Question: I'm using this ItemDecoration class for GridLayout -> <URL>
But the problem is, my first row in GridLayout is an image and I set the span to 2.
You can view my screen as per screenshot below :

How to skip the first row so that ItemDecoration didn't draw on the Image?
Below is the code that I'm using to add the ItemDecoration :-
'''
mRecyclerView.setHasFixedSize(true);
mLayoutManager = new GridLayoutManager(getActivity(), 2);
mLayoutManager.setSpanSizeLookup(new GridLayoutManager.SpanSizeLookup() {
@Override
public int getSpanSize(int position) {
return position == 0 ? 2 : 1;
}
});
mRecyclerView.setLayoutManager(mLayoutManager);
mAdapter.setHighlightsCallbacks(this);
mRecyclerView.setAdapter(mAdapter);
mRecyclerView.setItemAnimator(new DefaultItemAnimator());
mRecyclerView.addItemDecoration(new GridDividerDecoration(getActivity()));
'''
I also modified the drawHorizontal method in GridDividerDecoration class to only draw if imageview is null but still not working :-
'''
public void drawHorizontal(Canvas c, RecyclerView parent) {
final int top = parent.getPaddingTop();
final int bottom = parent.getHeight() - parent.getPaddingBottom();
final int childCount = parent.getChildCount();
for (int i = 0; i < childCount; i++) {
final View child = parent.getChildAt(i);
if (child.findViewById(R.id.home_imgHeader) == null) {
final RecyclerView.LayoutParams params =
(RecyclerView.LayoutParams) child.getLayoutParams();
final int left = child.getRight() + params.rightMargin + mInsets;
final int right = left + mDivider.getIntrinsicWidth();
mDivider.setBounds(left, top, right, bottom);
mDivider.draw(c);
}
}
}
'''
Any help?
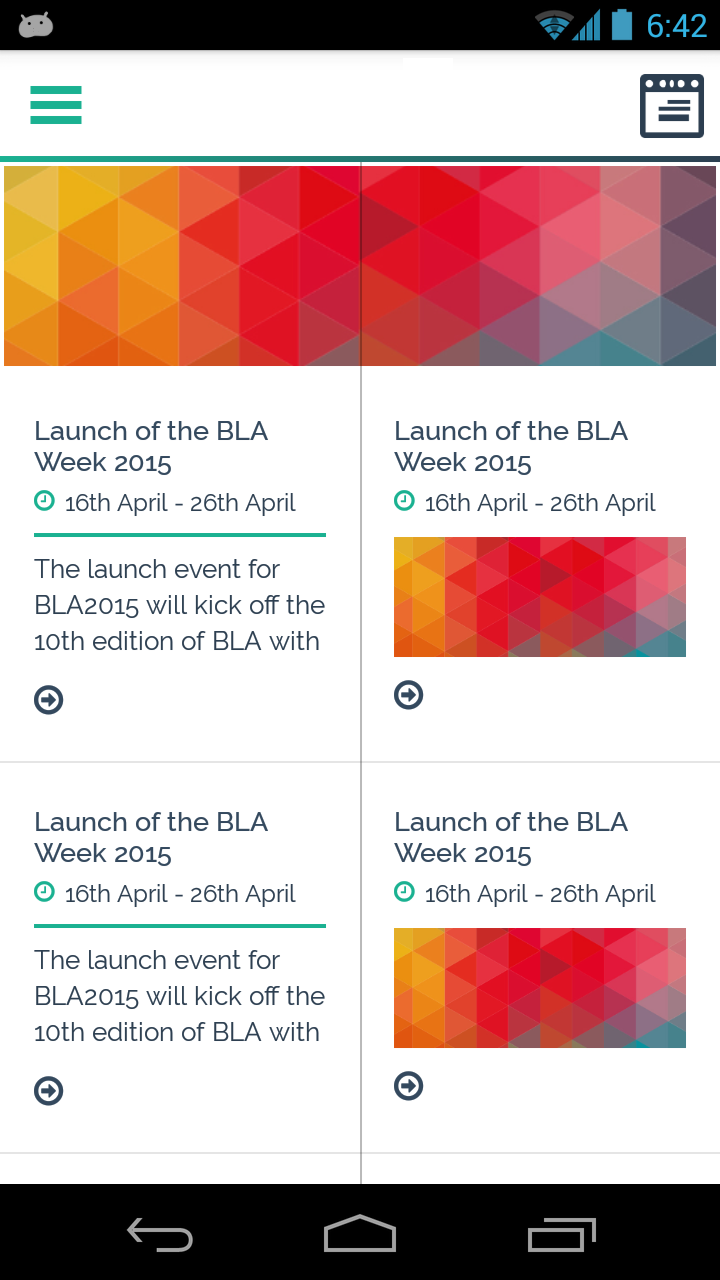
Answer: Assuming your items don't individually have solid backgrounds (i.e. the white color is from the parent), the simplest fix would be to move the code from 'onDrawOver()' to 'onDraw()'. This will draw the gridlines underneath your child view contents and it will be hidden under the header image.
Otherwise, the code you are using assumes that the grid lines are always drawn to the top of the view in 'drawHorizontal()' (notice 'top' is a value that never changes). You would need to modify that function to account for the bottom of the first item and start drawing there. Something like:
'''
public void drawHorizontal(Canvas c, RecyclerView parent) {
final View topView = parent.findViewHolderForAdapterPosition(0);
int viewBottom = -1;
if (topView != null) {
final RecyclerView.LayoutParams params =
(RecyclerView.LayoutParams) child.getLayoutParams();
viewBottom = child.getBottom() + params.bottomMargin + mInsets;
}
final int top = viewBottom > parent.getPaddingTop() ? viewBottom : parent.getPaddingTop();
final int bottom = parent.getHeight() - parent.getPaddingBottom();
... /* Remaining Code */
}
'''